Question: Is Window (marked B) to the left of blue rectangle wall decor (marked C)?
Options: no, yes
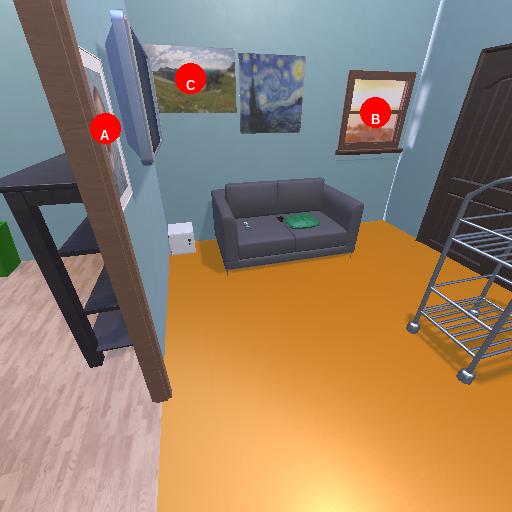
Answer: no